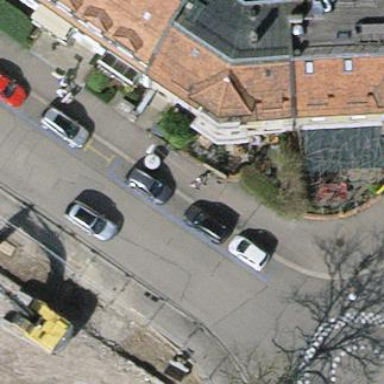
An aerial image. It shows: Parking lane for vehicles.